Question: I have imported <URL>.
Here is the error I see. Not sure where to import the class 'Result' from? As you can see the other Facebook SDK Classes have imported fine.

Here's the code:
'''
FacebookSdk.sdkInitialize(getApplicationContext());
callbackManager = CallbackManager.Factory.create();
shareDialog = new ShareDialog(this);
// this part is optional
shareDialog.registerCallback(callbackManager, new FacebookCallback<Sharer.Result>() {
@Override
public void onSuccess(Result result) {
// TODO Auto-generated method stub
}
@Override
public void onCancel() {
// TODO Auto-generated method stub
}
@Override
public void onError(FacebookException error) {
// TODO Auto-generated method stub
}
});
'''
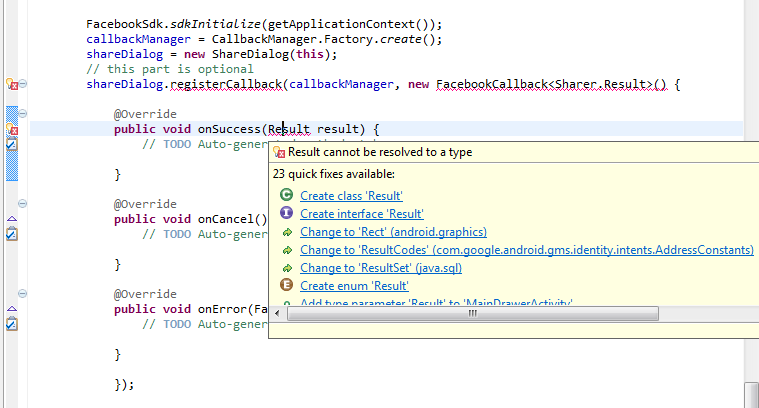
Answer: You should import:
'''
import com.facebook.share.Sharer;
'''
and change your:
'''
@Override
public void onSuccess(Result result){
'''
for
'''
@Override
public void onSuccess(Sharer.Result result) {
// TODO Auto-generated method stub
}
'''
This worked for me